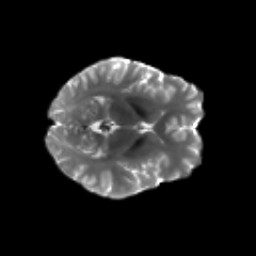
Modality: T2w
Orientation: axial
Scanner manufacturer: siemens
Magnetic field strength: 3 T
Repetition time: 4.16 s
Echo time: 0.0806 s